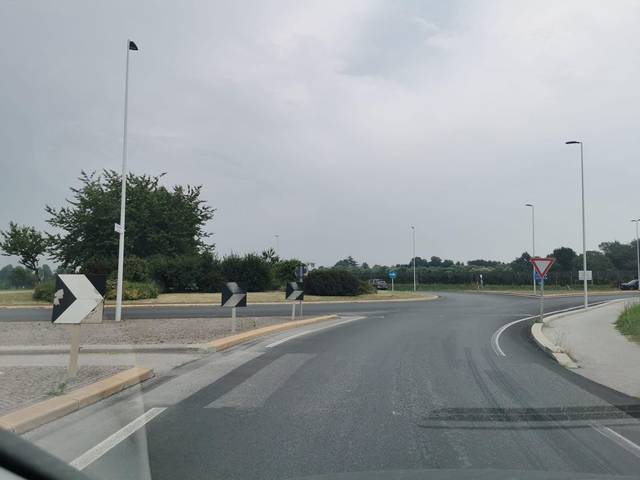
Region: Italy
Coordinates: 44.384, 7.566